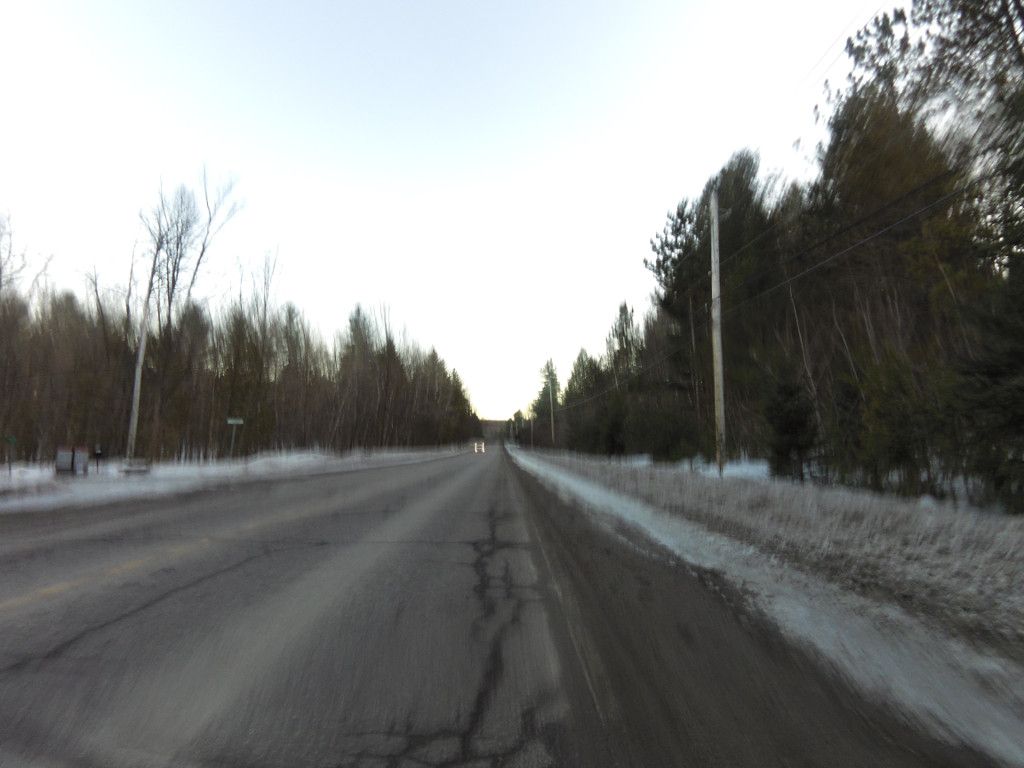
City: ottawa-gatineau